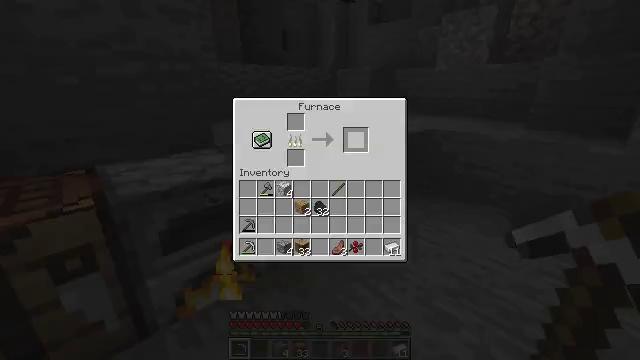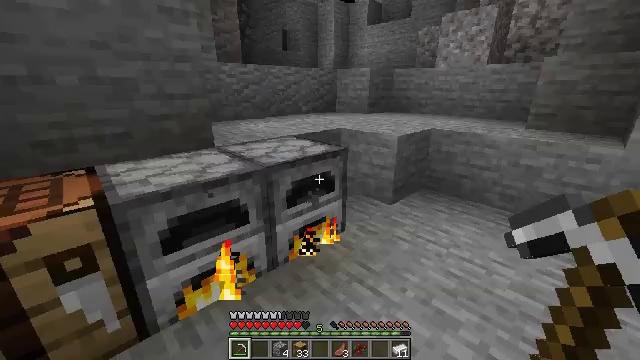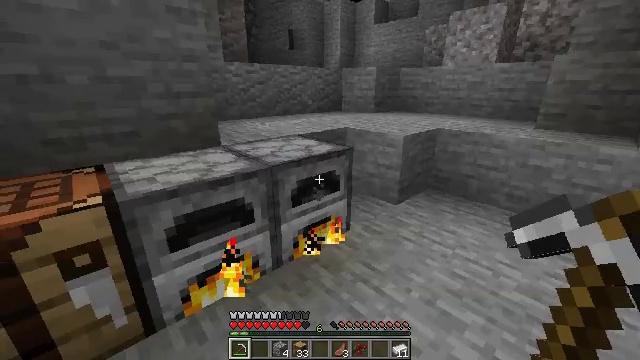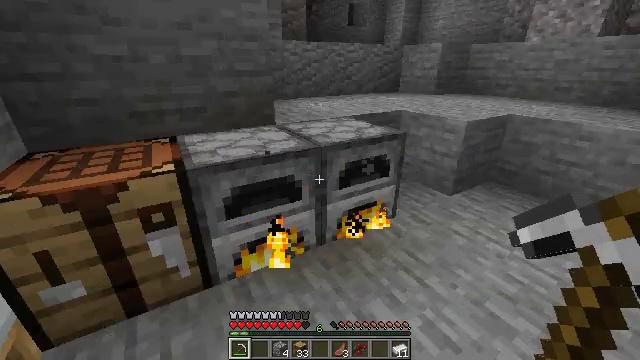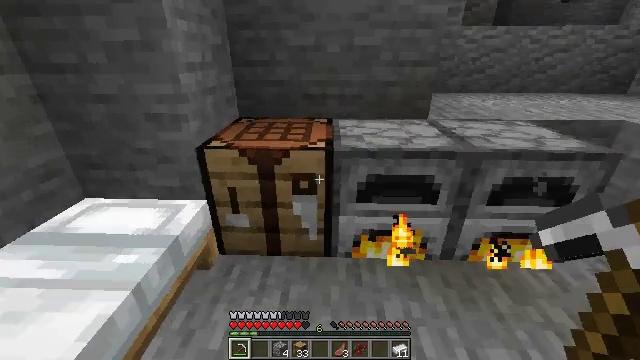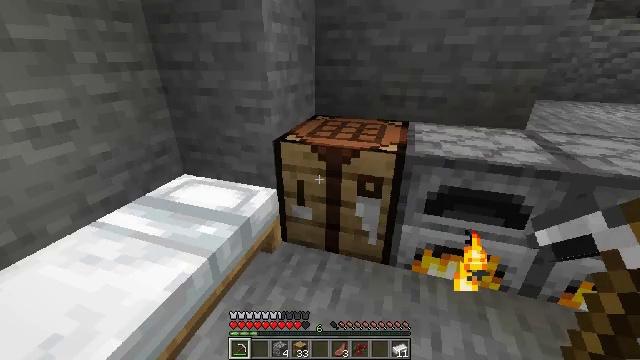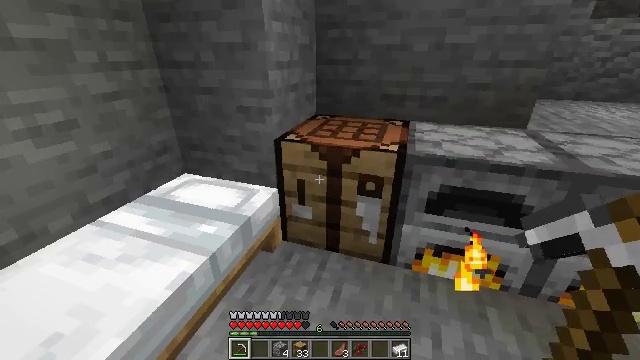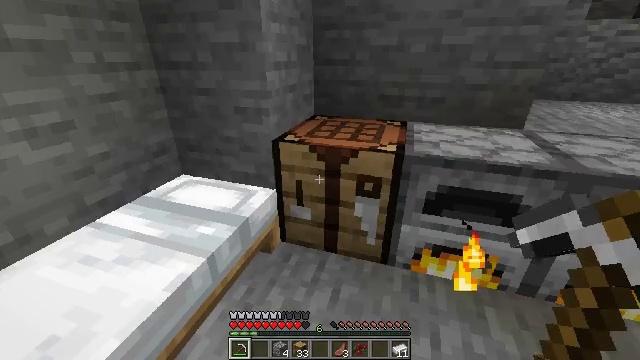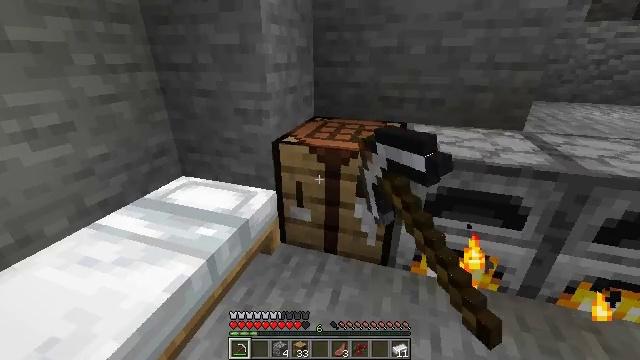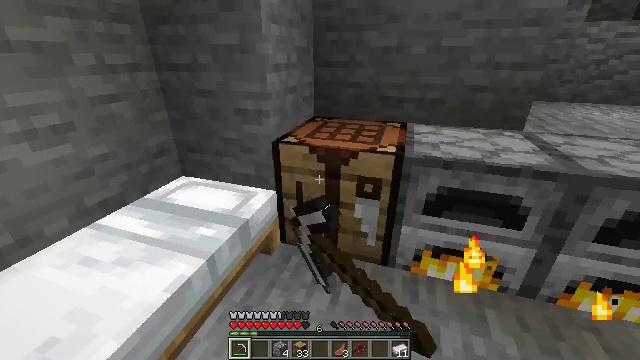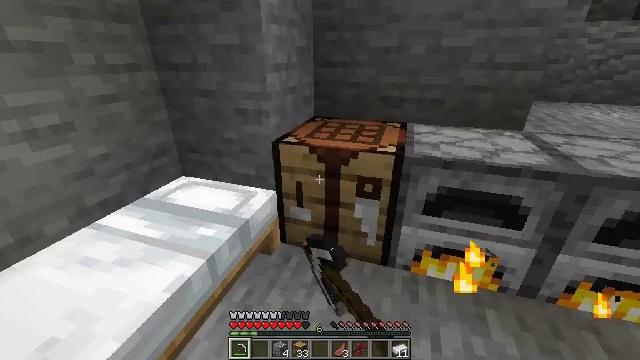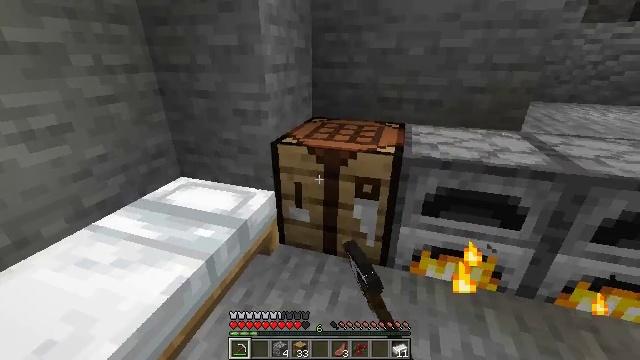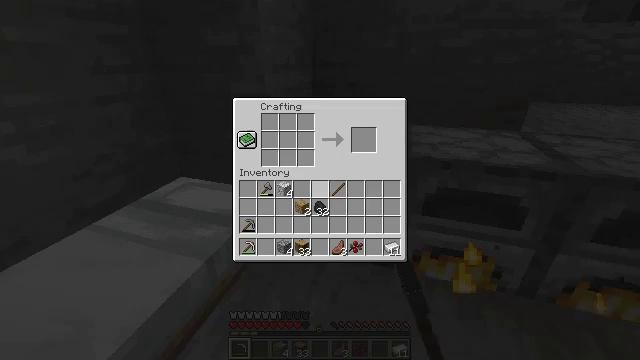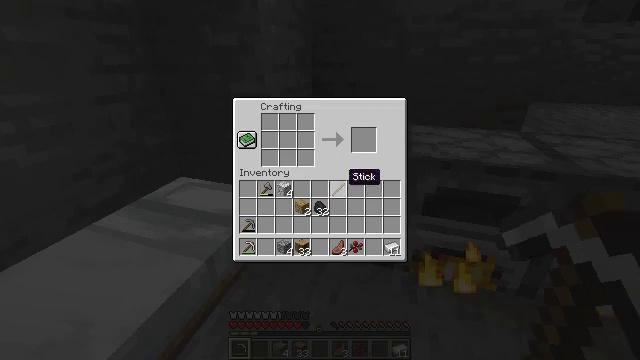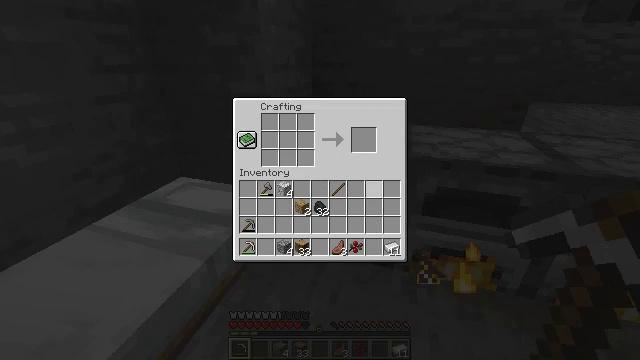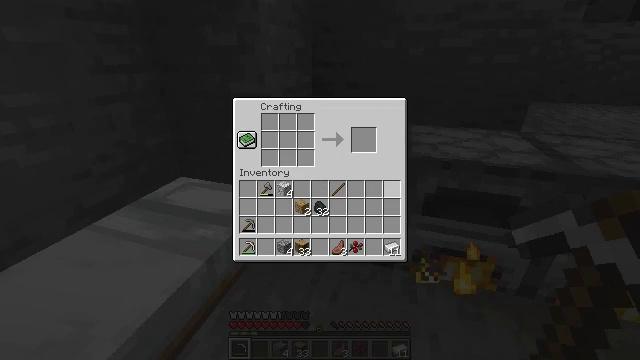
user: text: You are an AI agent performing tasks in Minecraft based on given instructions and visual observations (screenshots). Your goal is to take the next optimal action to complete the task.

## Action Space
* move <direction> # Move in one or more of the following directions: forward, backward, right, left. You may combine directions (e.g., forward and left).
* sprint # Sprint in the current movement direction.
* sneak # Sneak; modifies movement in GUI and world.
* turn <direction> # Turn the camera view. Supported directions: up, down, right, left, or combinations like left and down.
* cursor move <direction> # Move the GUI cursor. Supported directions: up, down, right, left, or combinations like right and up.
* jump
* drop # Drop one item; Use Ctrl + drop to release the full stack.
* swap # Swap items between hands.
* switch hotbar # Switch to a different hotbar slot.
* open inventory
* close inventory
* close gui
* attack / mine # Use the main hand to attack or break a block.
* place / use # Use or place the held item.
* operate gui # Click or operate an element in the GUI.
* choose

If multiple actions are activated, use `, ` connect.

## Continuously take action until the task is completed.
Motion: motion action
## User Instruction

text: In the crafting table, combine iron ingots to get an iron helmet.
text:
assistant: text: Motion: open gui
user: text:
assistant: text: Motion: turn left, close gui
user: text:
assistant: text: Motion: turn left and down
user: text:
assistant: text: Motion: turn left and down
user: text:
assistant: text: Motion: turn left
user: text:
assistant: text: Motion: no_op
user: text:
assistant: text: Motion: use / place
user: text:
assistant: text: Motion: use / place
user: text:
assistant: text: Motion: use / place
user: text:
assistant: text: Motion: no_op
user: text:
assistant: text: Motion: no_op
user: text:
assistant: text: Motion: open gui
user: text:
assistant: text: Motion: cursor move right
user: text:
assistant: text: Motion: cursor move right
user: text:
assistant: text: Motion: cursor move right
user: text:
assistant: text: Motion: no_op
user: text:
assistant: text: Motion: no_op
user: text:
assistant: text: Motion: no_op
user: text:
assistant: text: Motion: no_op
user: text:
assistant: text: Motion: cursor move down
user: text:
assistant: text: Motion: cursor move down
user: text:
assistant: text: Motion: cursor move down
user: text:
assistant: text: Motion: no_op
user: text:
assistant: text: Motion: no_op
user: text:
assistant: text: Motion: no_op
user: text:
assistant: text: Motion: no_op
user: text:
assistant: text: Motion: operate gui
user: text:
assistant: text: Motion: operate gui
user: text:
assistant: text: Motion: cursor move up, operate gui
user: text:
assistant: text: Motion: cursor move left and up